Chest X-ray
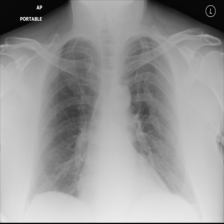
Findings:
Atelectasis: negative
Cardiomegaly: negative
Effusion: negative
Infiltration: negative
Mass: negative
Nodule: negative
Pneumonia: negative
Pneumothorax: negative
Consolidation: negative
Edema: negative
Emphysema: negative
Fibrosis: negative
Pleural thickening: negative
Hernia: negative